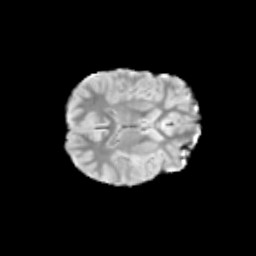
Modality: T2w
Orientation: axial
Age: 10
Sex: female
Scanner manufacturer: siemens
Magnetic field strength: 3 T
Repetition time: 3.8 s
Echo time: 0.07 s